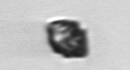
Label: Kryptoperidinium_triquetrum